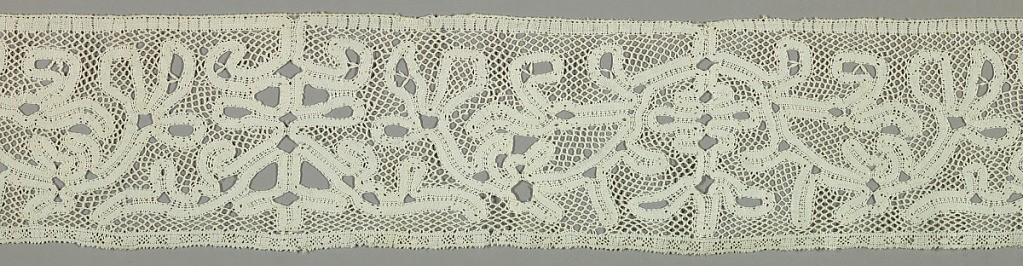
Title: Band
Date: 17th century
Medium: linen Technique: bobbin lace, continuous tape with net added (Valenciennes-style net)
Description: Band of northern Italian, Milanese-style lace in a scroll pattern with openwork spots along the path of the continuous tape.